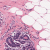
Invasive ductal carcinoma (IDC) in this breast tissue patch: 0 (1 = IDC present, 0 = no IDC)